Question:
Needs to remove or disable key from iPad keyboard for specific text field, shown in the image
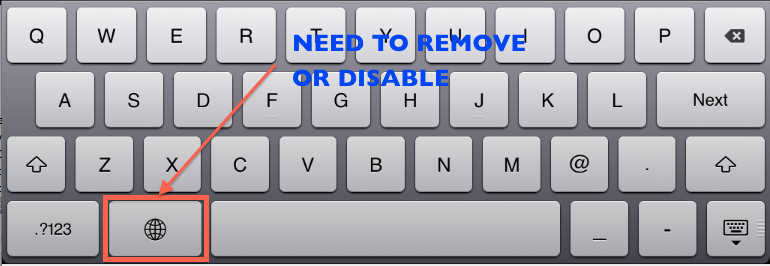
Answer: You cannot remove a specific button from keyboard unless you create a custom keyboard. But, there are different kinds of keyboard defined already. What you can do is manage the keyboard behaviour.
<URL>;